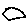
Label: hexagon